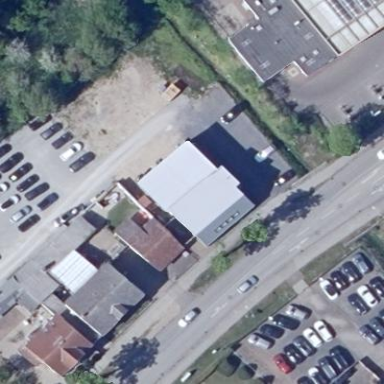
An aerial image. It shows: Building housing car shop.